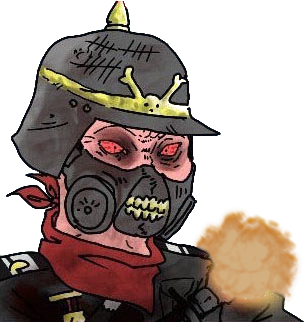
Label: 5_Rage